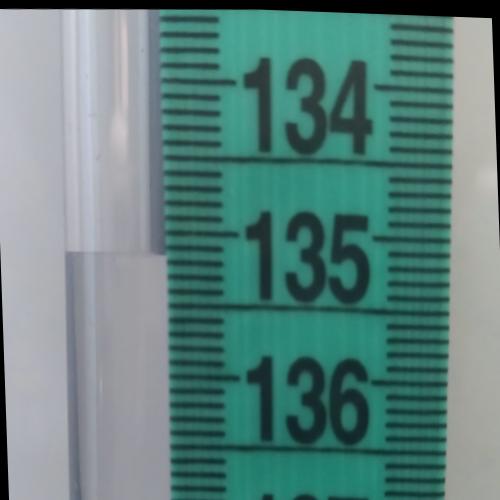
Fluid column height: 135.2 cm